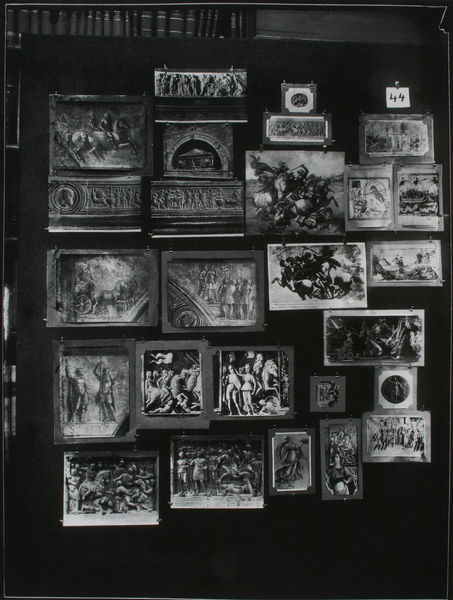
Titel: Der Bilderatlas Mnemosyne - Tafel 44
Künstler: Aby Warburg
Standort: London
Institution: Warburg Institute ©
Schlagwörter: gemälde, kampf, rubens, schatten, weiß, frauen, menschen, ausschnitt, frau, grau, licht, schwarz, gebäude, tiere, hochformat, regal, wand, rahmen, silber, pferd, pferde, reiter, relief, bilder, bücher, fotos, bogen, fahne, rand, figuren, wagen, schlacht, soldaten, tafel, karten, ornamente, wandmalerei, nagel, nägel, collage, foto, fotografie, photographie, hängen, schlachten, antike, buch, schwarzweiss, seite, mythologie, bildnisse, feldzug, sieg, vitrine, rom, kapitell, kollage, kasten, photo, ausstellung, fries, bücherregal, buchrücken, skulpturen, zahl, krieger, bibliothek, sammlung, fresko, kabinett, museum, wunderkammer, aufgehängt, medaille, postkarte, gerahmt, reliefs, fotographie, abbildung, bücherschrank, details, römisch, verteilt, münze, tympanon, michelangelo, delacroix, miniaturen, hamburg, schacht, atlas, lexikon, fotografien, photos, schwarzweis, tympana, stecknadel, reilief, weuss, warburg, wandmalerie, aby warburg, aby, bilderatlas, mnemosyne, pinnwand, bücherrücken, bildreihe, tafel 44, fots, pinwand, 44, meneme, menmosyne, das sehe ich zum dritten mal, kovolut, lammlung